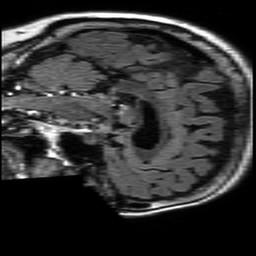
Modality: FLAIR
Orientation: sagittal
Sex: female
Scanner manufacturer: philips
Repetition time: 11 s
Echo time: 0.125 s